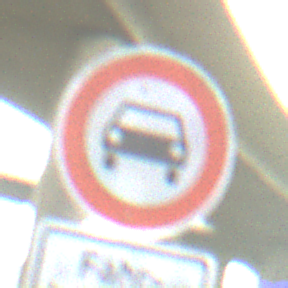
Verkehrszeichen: VerbotKraftwagen
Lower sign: SonstigeFahrzeugePersonengruppenFrei4
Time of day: SunriseSunset
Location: Outdoor (Suburban)
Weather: PartlyCloudy
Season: NotSpecified
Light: Natural